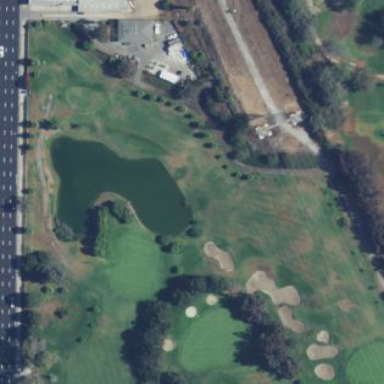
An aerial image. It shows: Water hazard in golf course. The hazard is natural water feature.